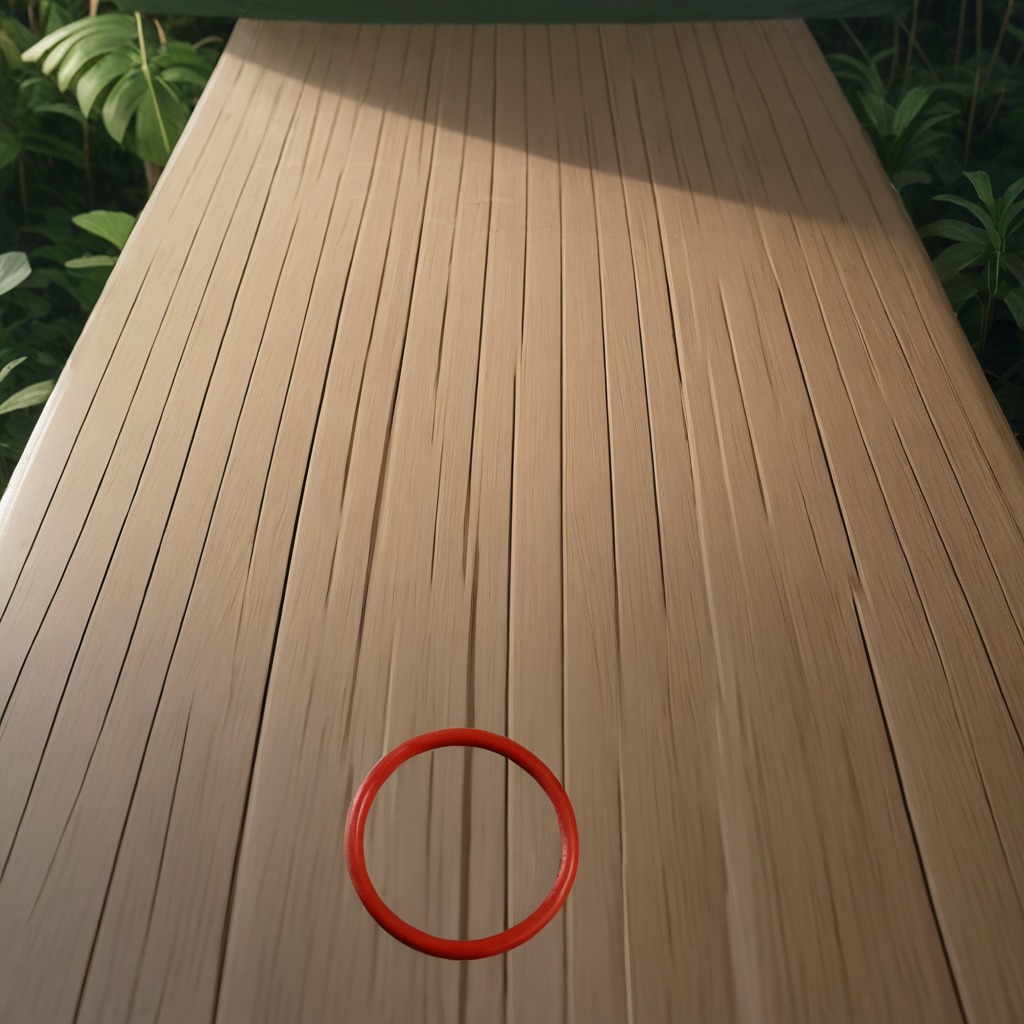
A rubber O-ring is lying on a wooden table inside a jungle field workshop tent.